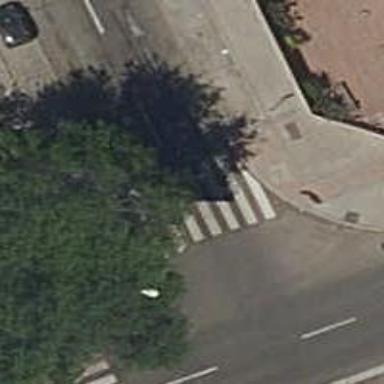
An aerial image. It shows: Zebra crossing on the road.